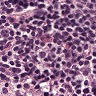
Metastatic tissue present: no